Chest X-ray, PA view. Patient: 45 years old, sex F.
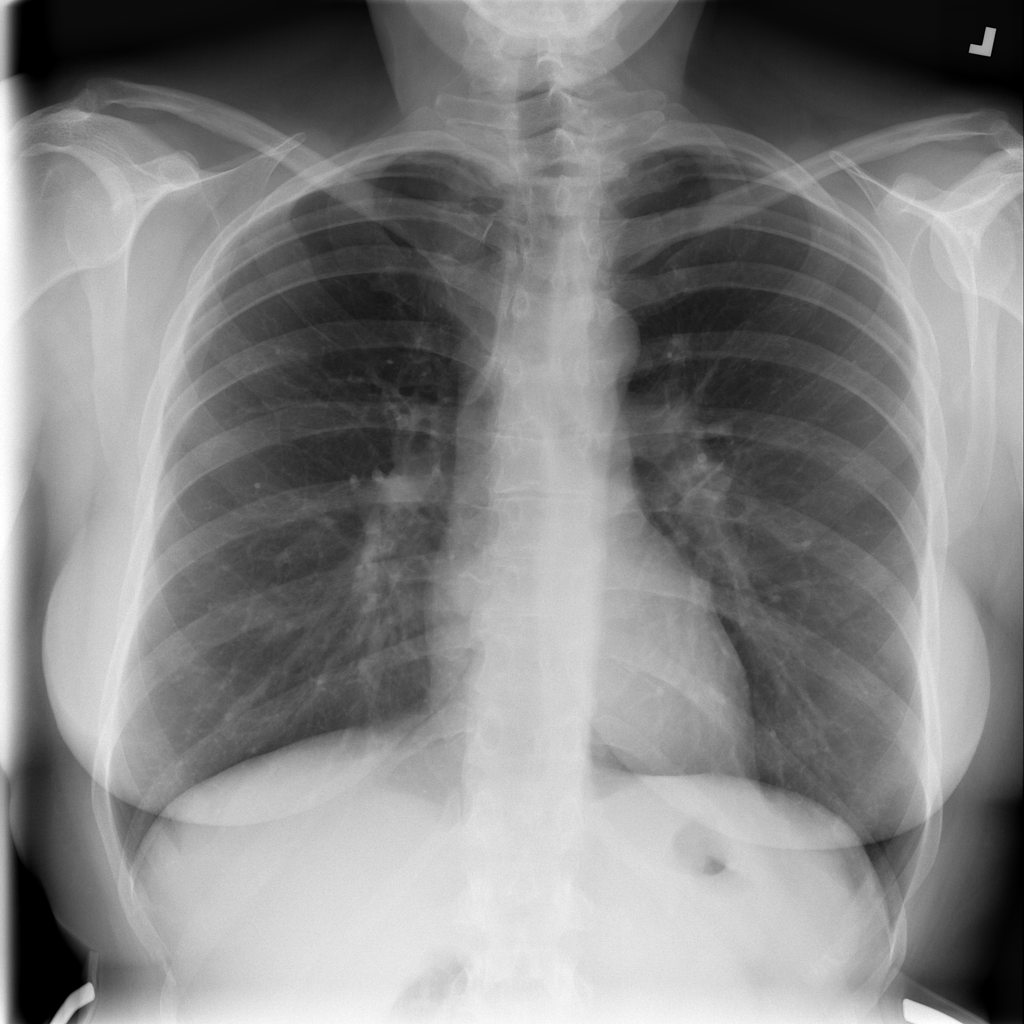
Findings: No Finding